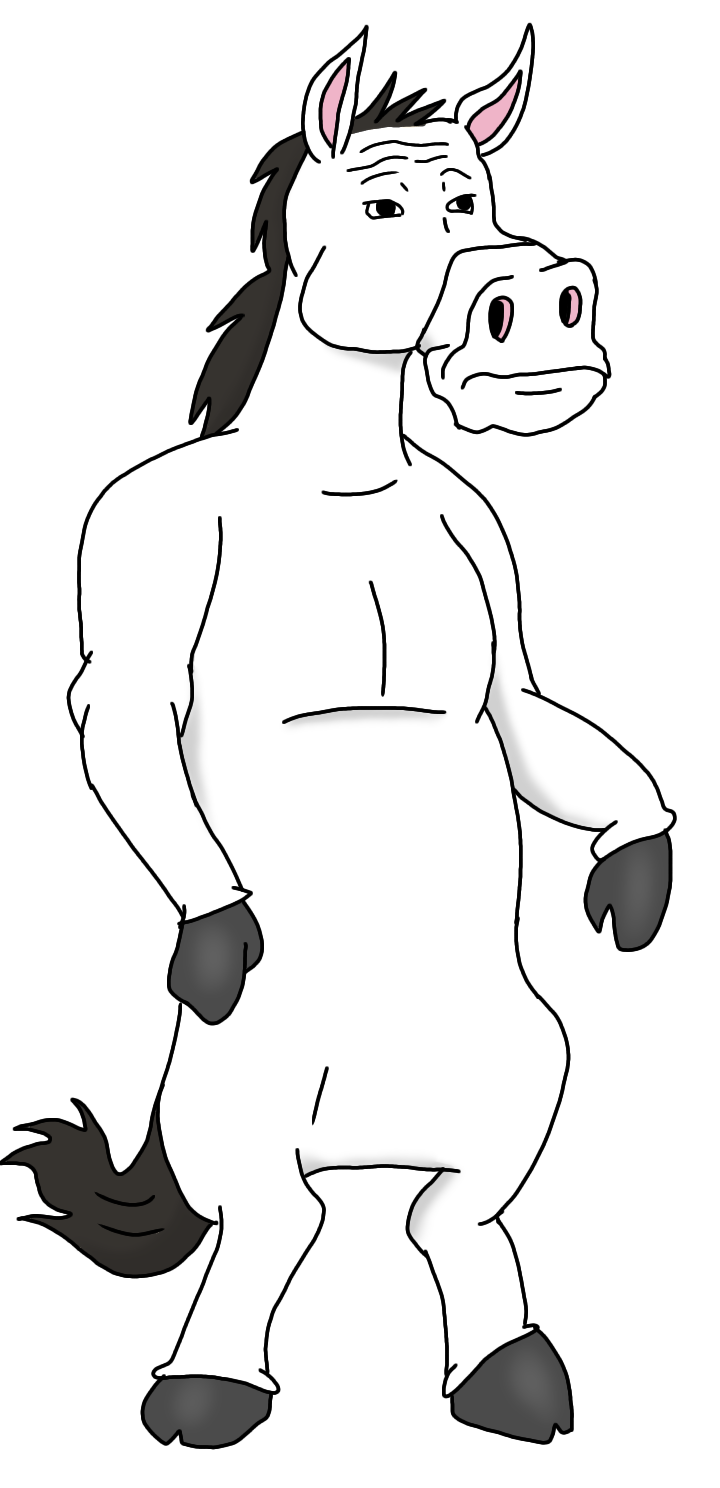
Label: 5_Animal